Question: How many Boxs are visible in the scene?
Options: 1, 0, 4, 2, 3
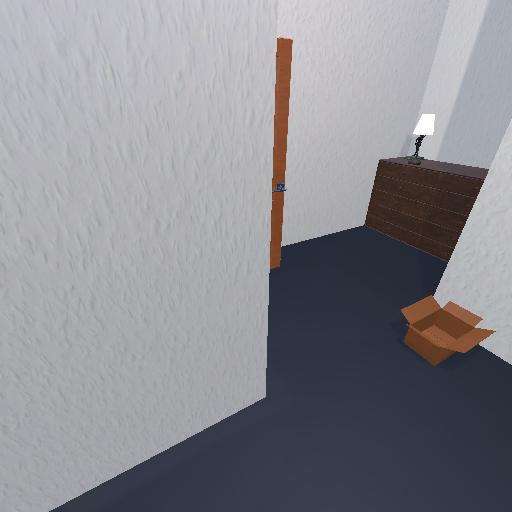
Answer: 1